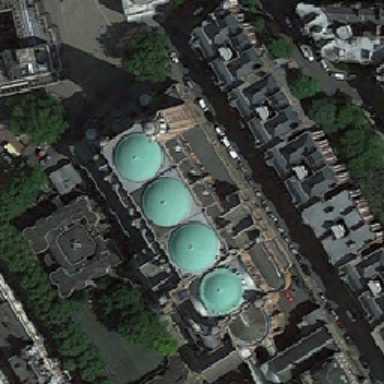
A tower with four round roofs and towers arranged along a square row .